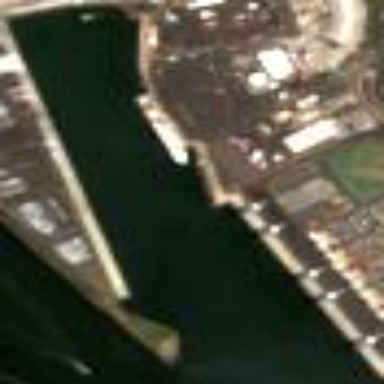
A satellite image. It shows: Dock by the waterway.